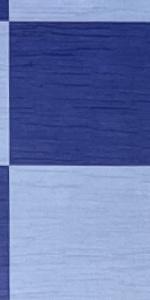
Label: Empty